Interaction volume radius: 5 \u00c5
Interaction volume height: 15 \u00c5
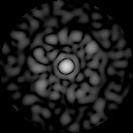
Disorder parameter: 0.8763